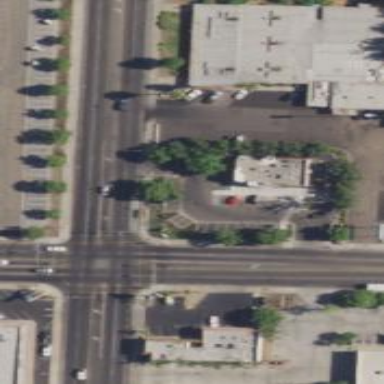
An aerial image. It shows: Fast food restaurant in commercial area.